Question: I have modified a UISegmentedControl so that it is vertical instead of horizontal- it looks like this:

Will using it this way cause my app to get rejected by Apple? If yes, what control would you suggest using instead? Thanks!
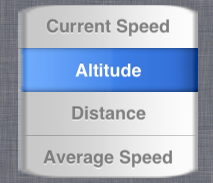
Answer: As long as you are not using private APIs to do this I would say you are fine. Apple strongly suggests following the <URL> but there are modified controls like this all over the AppStore. I highly doubt you'd get rejected for your custom design.